Question: On closing mfc clr application, I've got message :

What it means ? How can I fix it ?
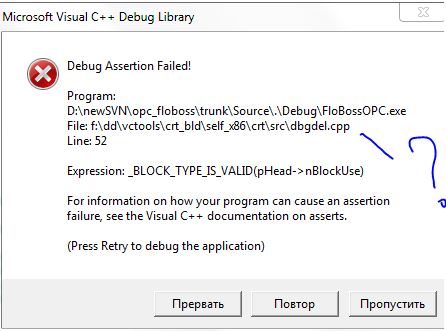
Answer: This is almost certainly a memory corruption issue somewhere in your program code.
For example, you have copied a hundred bytes into a twenty-byte array, overwriting some vital information in an unrelated variable or structure.
The fact that the assertion is coming from the Microsoft run time libraries (which have been thoroughly tested, both by Microsoft and millions of their customers) means that the issue is probably elsewhere, and the effects of that error are just being caught at this point.
You need to examine your code very thoroughly to try and find out where such a memory corruption could occur.